Interaction volume radius: 10 \u00c5
Interaction volume height: 20 \u00c5
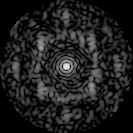
Disorder parameter: 0.6868